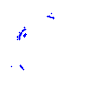
Particle: pion